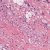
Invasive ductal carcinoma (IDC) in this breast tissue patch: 1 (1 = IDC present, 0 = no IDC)